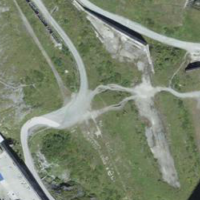
EUNIS habitat code: 26
Species observed at this site:
Marmota marmota
Aster alpinus
Campanula thyrsoides
Dryas octopetala
Leontopodium nivale
Linaria cannabina
Tichodroma muraria
Aporia crataegi